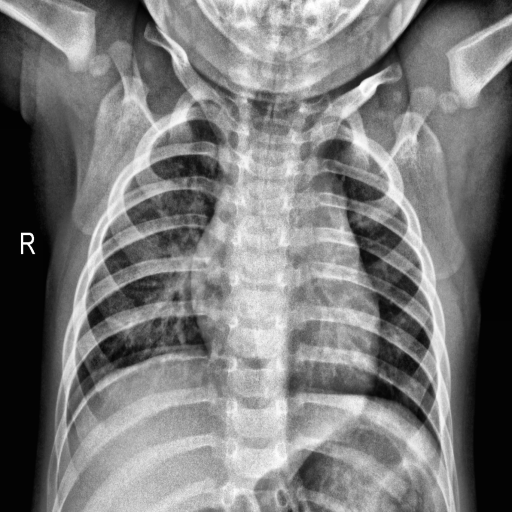
Finding: NORMAL